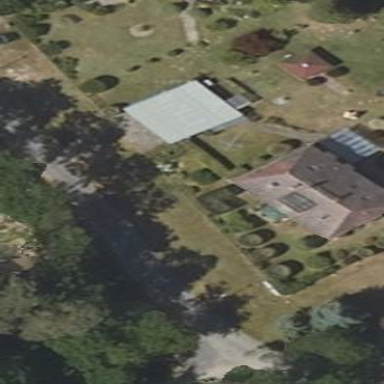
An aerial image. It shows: Simple and straightforward house.